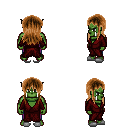
a pixel art fantasy rpg character, male body template, orc, green skin, red robe, magenta pants, brown unkempt hairstyle, white slippers, four views (front, back, left, right), 2x2 character sprite sheet, small pixel art, hard edges, no anti-aliasing